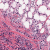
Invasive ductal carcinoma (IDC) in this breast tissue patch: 1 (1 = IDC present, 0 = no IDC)